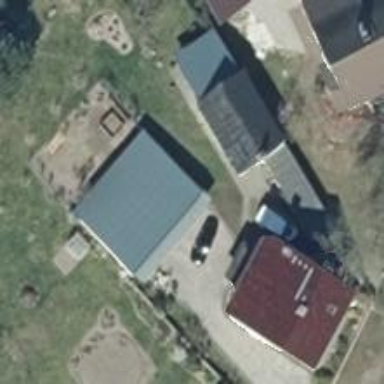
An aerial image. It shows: Building with flat roof.